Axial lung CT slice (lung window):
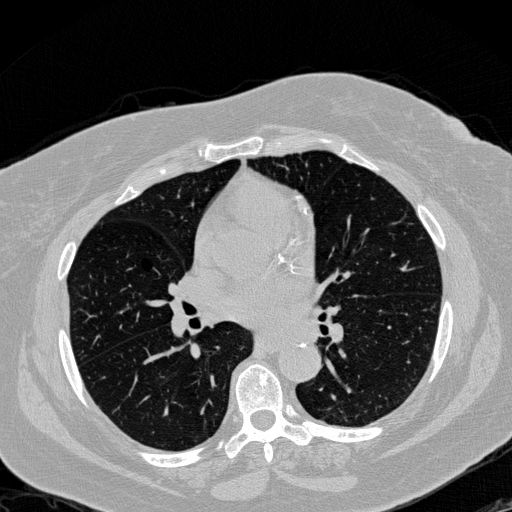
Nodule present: no